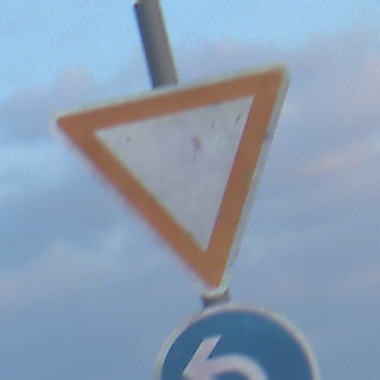
Verkehrszeichen: VorfahrtGewaehren
Zusatzzeichen unten: VorgeschriebeneFahrtrichtungLinks
Umgebung: Outdoor, Nature
Tageszeit: SunriseSunset
Wetter: PartlyCloudy
Licht: Natural
Jahreszeit: NotSpecified
Kontrast: MediumContrast